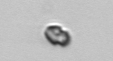
Label: Heterocapsa_rotundata